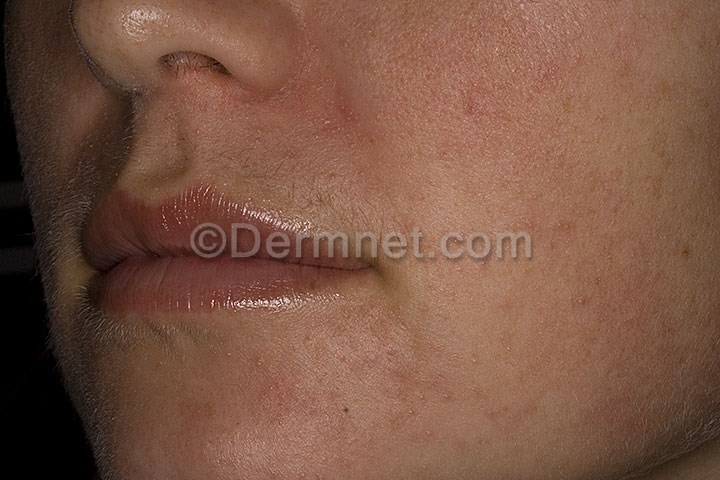
Disease: Acne and Rosacea Photos